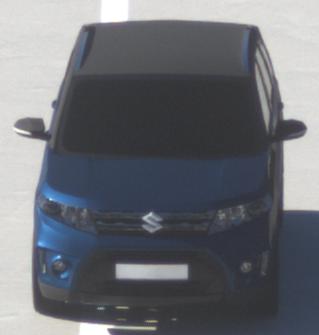
Make: Suzuki
Model: Vitara 1.6
Detailed model: Vitara (LY)
Model produced from: 2015/04
Model produced until: 2018/08
Doors: 5
Color: blue
Road condition: dry road
Daytime: morning or afternoon
Contrast: high contrast